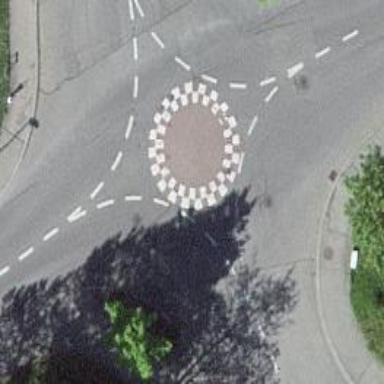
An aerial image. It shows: Table-style traffic calming feature.